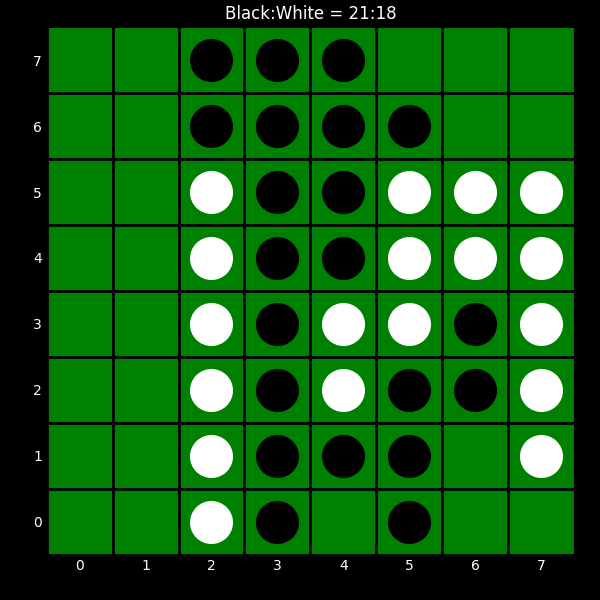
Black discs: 21
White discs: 18